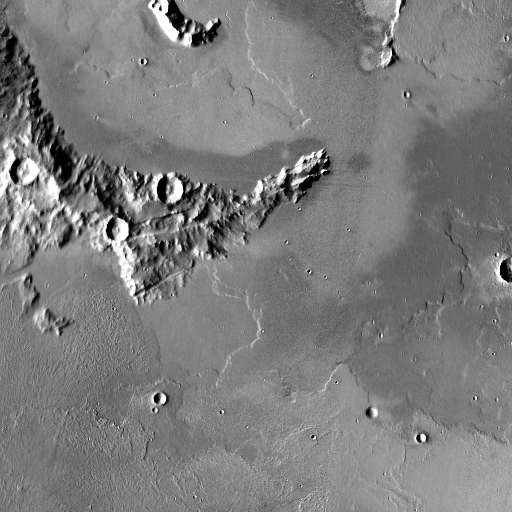
Crater classes present: Background, Other, Buried